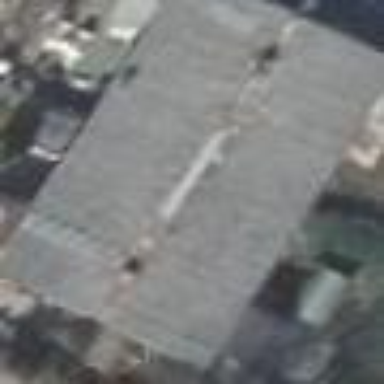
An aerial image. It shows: Semidetached house with gabled roof.